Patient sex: F
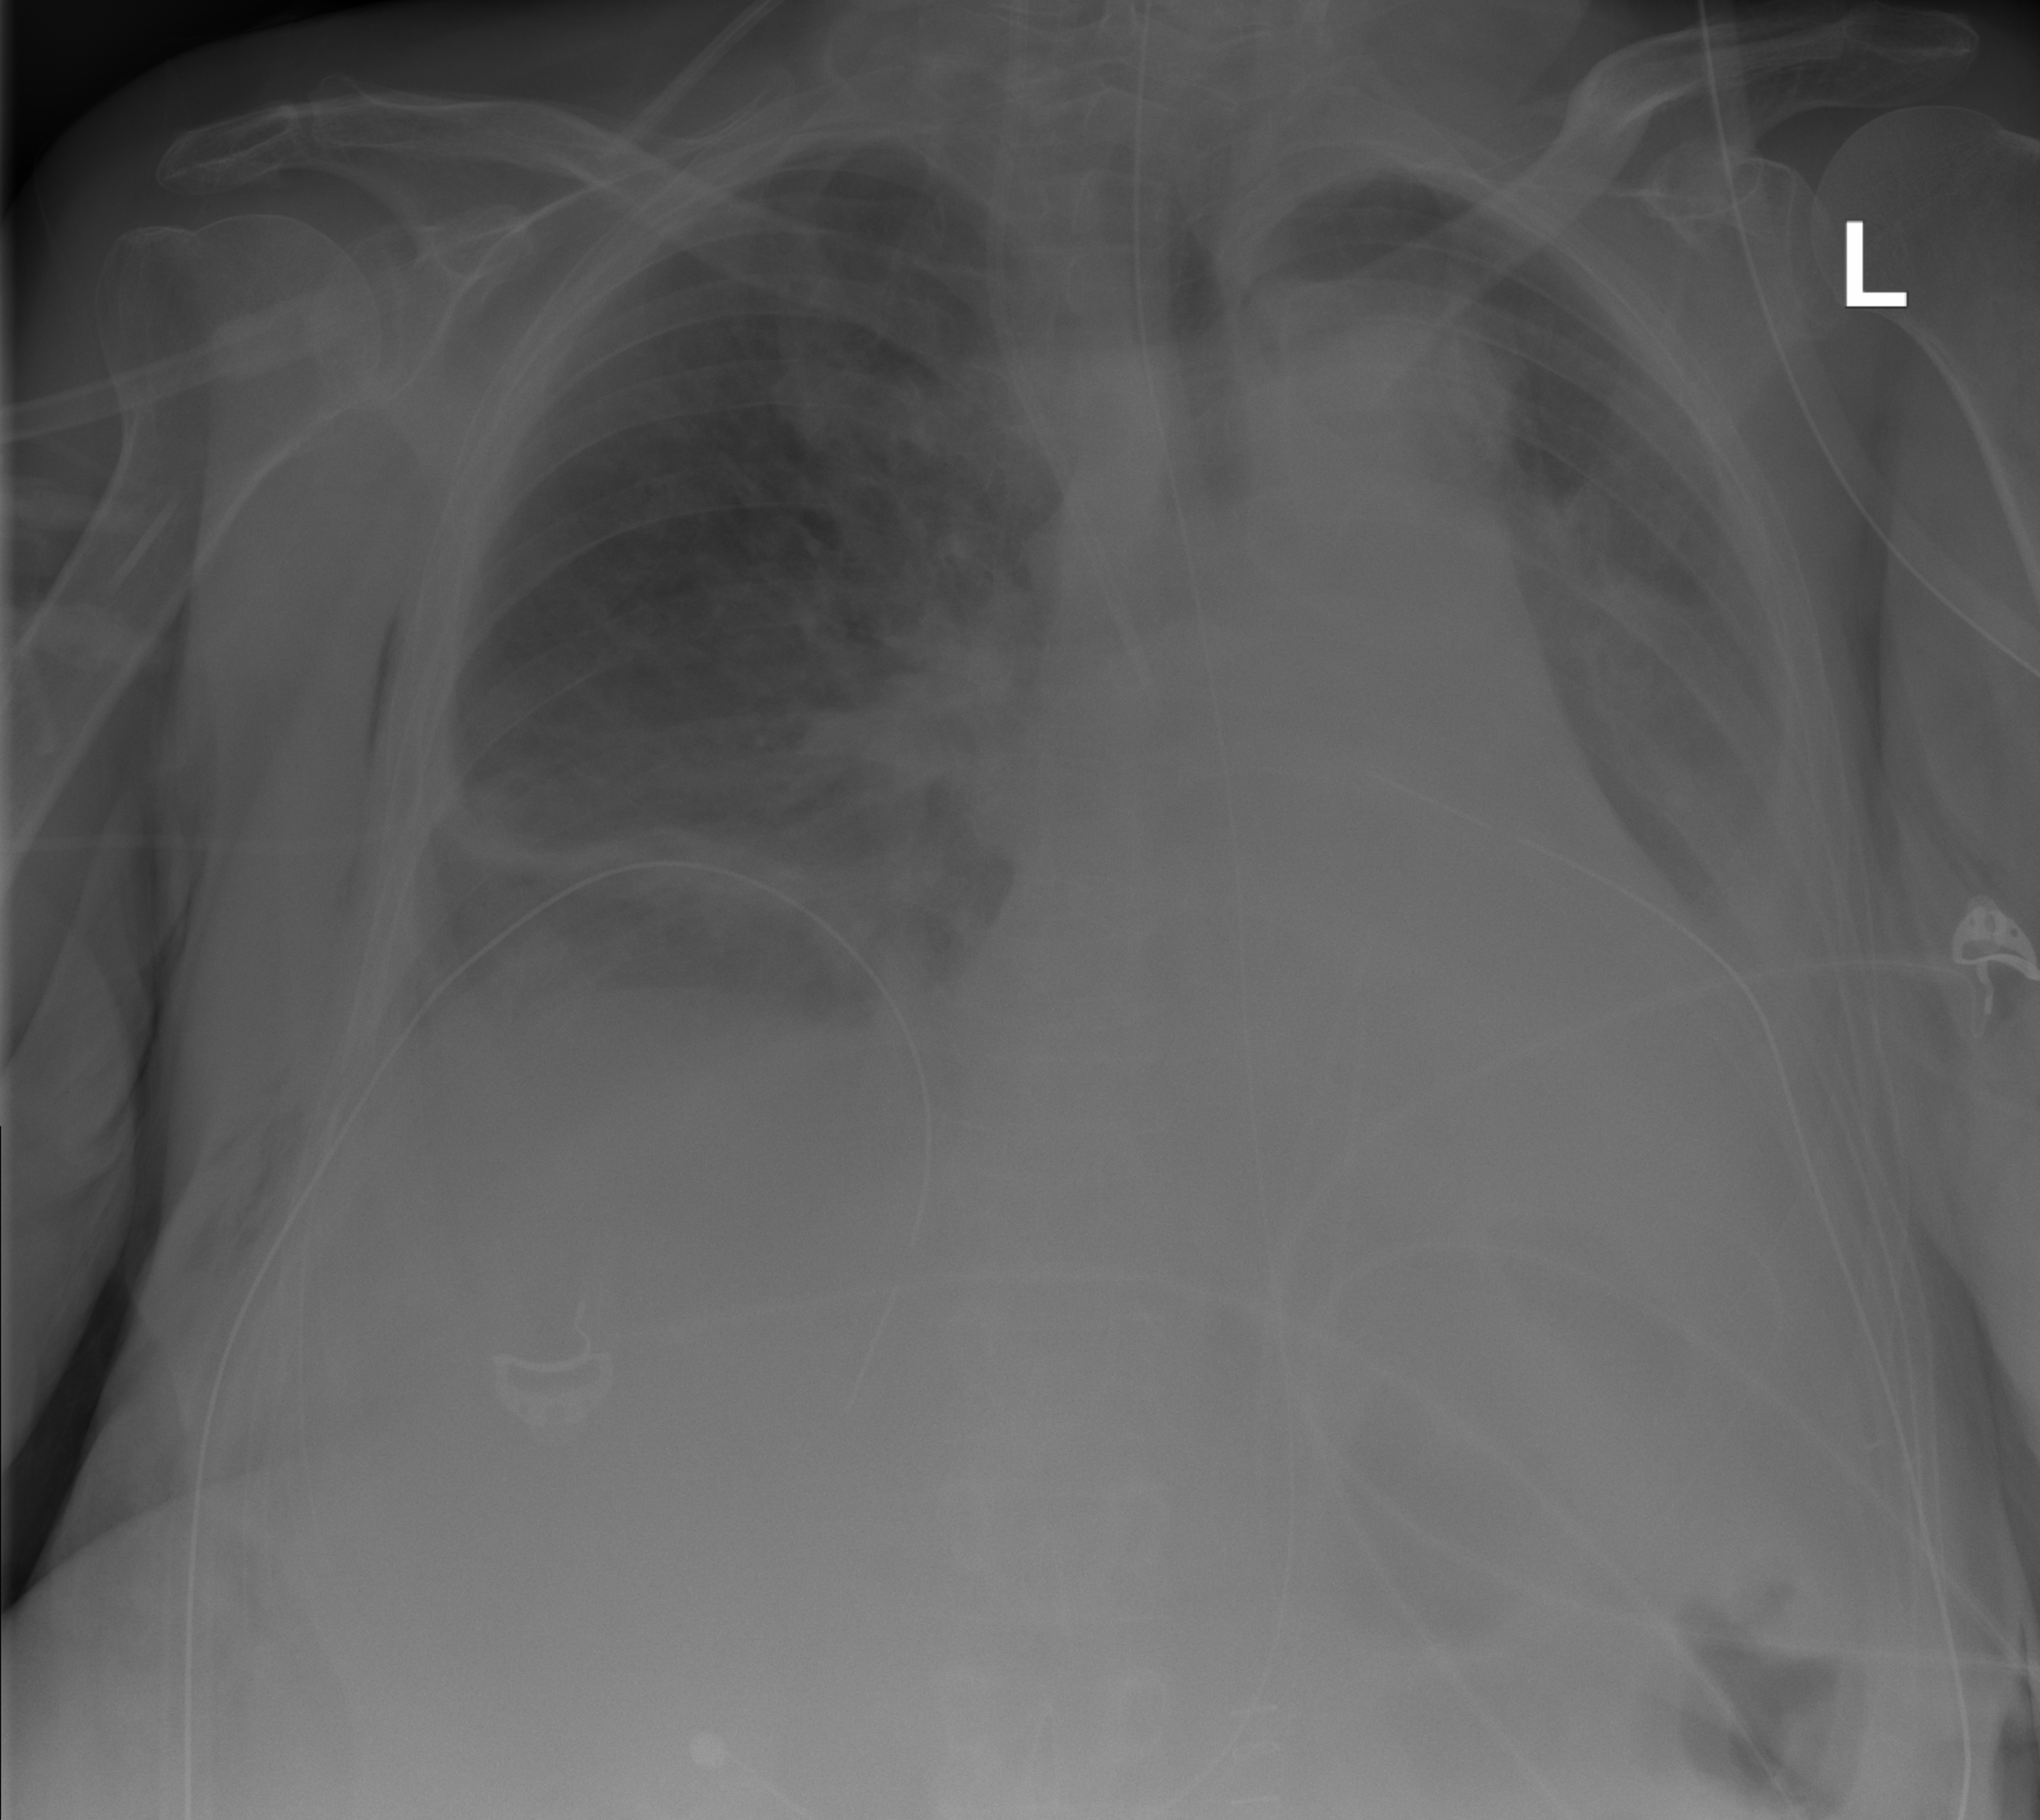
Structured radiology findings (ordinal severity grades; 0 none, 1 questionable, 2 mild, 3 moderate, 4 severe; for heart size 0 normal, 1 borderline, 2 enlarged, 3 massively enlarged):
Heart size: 2
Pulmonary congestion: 2
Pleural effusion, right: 2
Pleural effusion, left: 3
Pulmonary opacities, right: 0
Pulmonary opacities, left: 0
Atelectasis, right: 2
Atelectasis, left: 2